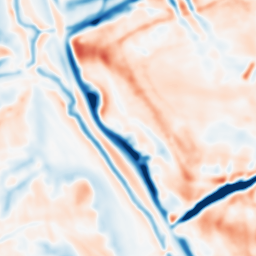
Category: multiscale
Decomposition family: dog_multiscale
Decomposition parameters: sigma_ratio: 1.6
n_scales: 3
base_sigma: 2
Upsampling method: sinc_blackman
Upsampling parameters: scale: 2
kernel_size: 8
Upsampling scale: 2